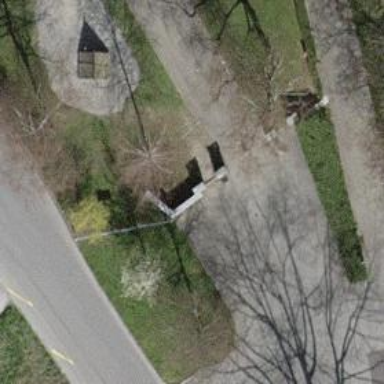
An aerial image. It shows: Bollard made of concrete.